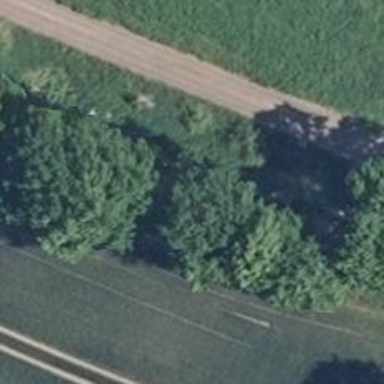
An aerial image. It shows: Asphalt path.